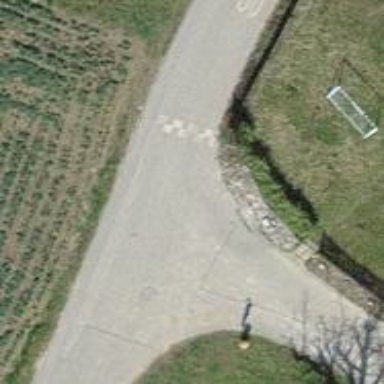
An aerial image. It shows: Track with fine gravel surface. The track is of grade1 quality.